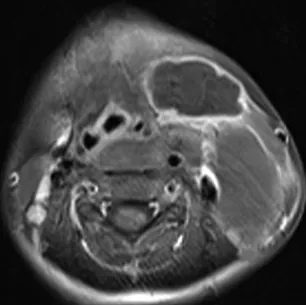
In the axial fat-suppressed T1-weighted image (b) cystic mass showing contrast observed in the wall of the left cervical region.
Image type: radiology (mri)